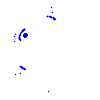
Particle: electron